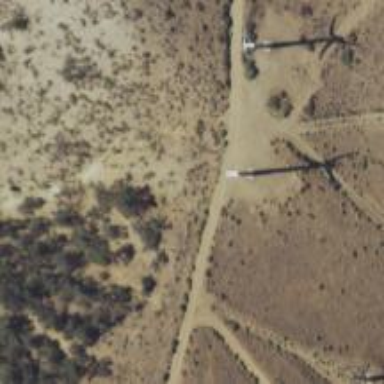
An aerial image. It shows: Wind generator in the form of horizontal axis wind turbine.